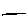
Label: line